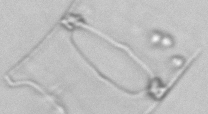
Label: Eucampia